Aerial crown-view tile of a tropical tree (Barro Colorado Island, Panama), acquired 20250818:
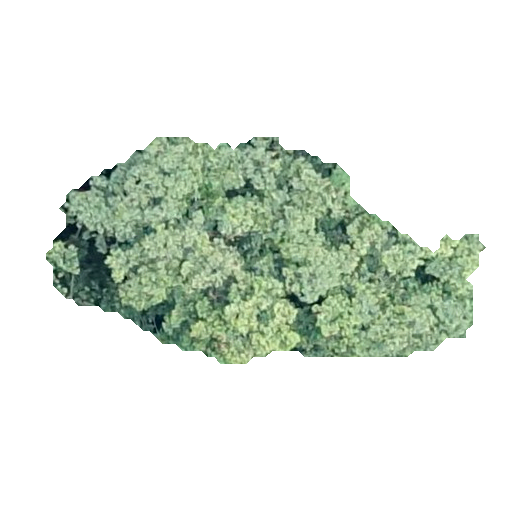
Species: Luehea seemannii
GBIF accepted scientific name: Luehea seemannii
Crown area: 97.892 m²